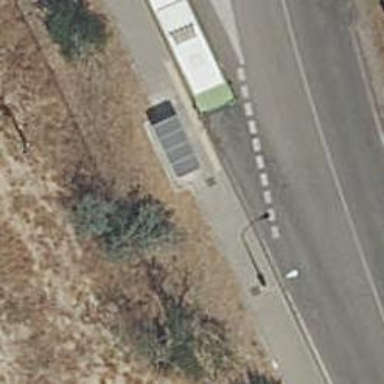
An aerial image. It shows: Bus stop with platform for public transport.